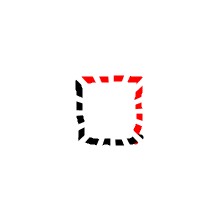
Shape: square